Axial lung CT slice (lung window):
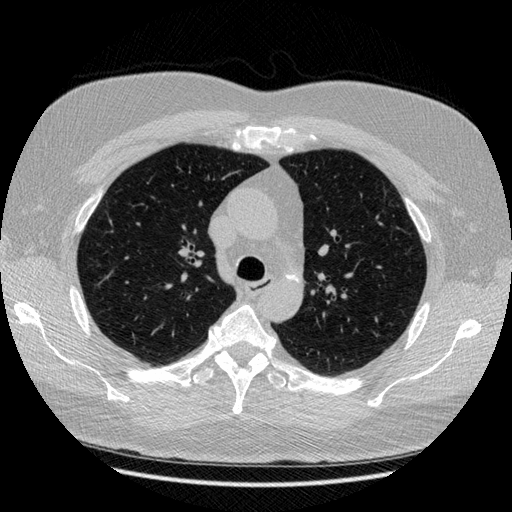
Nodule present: no